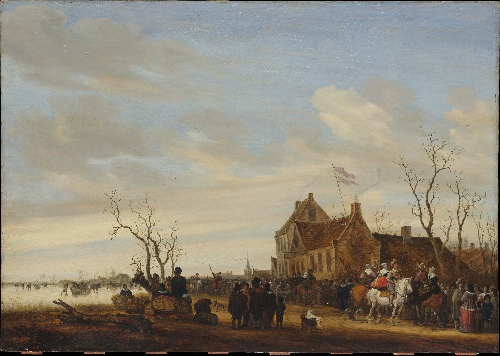
Title: Drawing the Eel
Artist: Salomon van Ruysdael
Artist bio: Dutch, Naarden, born ca. 1600–1603, died 1670 Haarlem
Date: early 1650s
Object type: Painting
Classification: Paintings
Medium: Oil on wood
Dimensions: 29 1/2 x 41 3/4 in. (74.9 x 106 cm)
Department: European Paintings
Credit line: Purchase, 1871
Accession year: 1871
Repository: Metropolitan Museum of Art, New York, NY
Tags: Villages|Men|Women|Winter|Horses